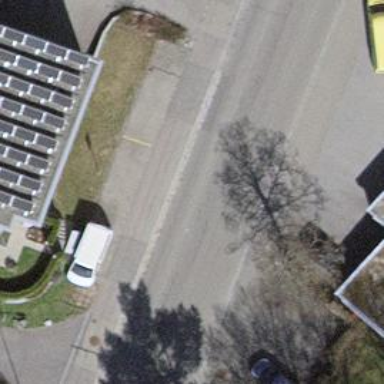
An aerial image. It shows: Residential road with trolley wire infrastructure.